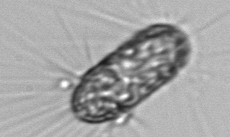
Label: Corethron_hystrix